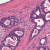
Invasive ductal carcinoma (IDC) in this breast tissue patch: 0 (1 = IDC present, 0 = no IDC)